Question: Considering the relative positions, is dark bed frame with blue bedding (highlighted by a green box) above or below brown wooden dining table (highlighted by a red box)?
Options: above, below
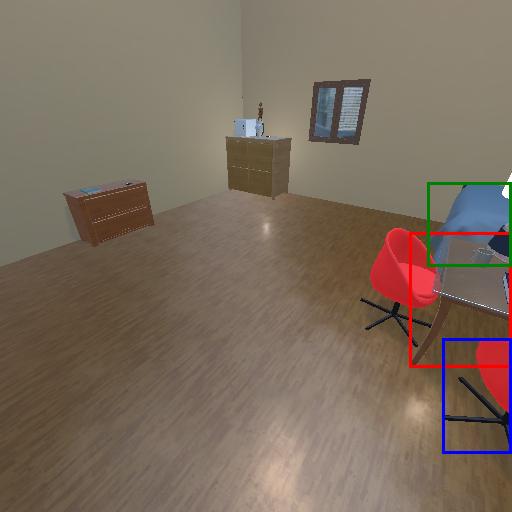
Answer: above